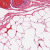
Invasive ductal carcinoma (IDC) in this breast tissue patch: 0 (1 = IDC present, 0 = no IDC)